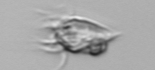
Label: Paratontonia_gracillima